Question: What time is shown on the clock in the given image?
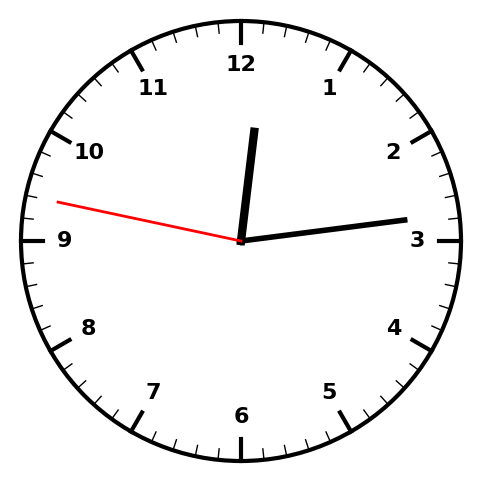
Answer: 12:13:47